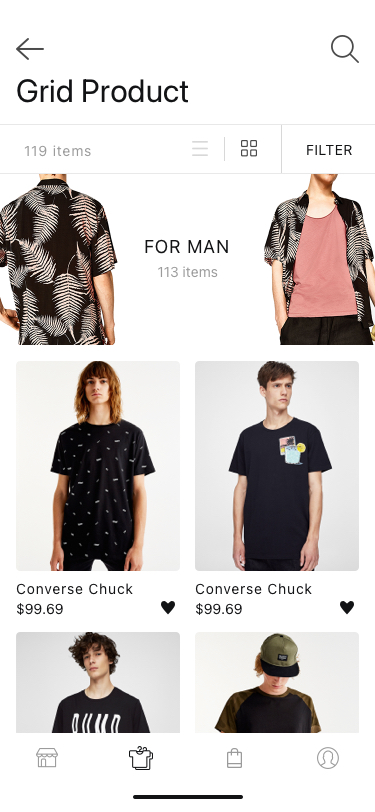
Text in this UI design:
Converse Chuck
$99.69
Converse Chuck
$99.69
119 items
Filter
For MAn
113 items
Grid Product